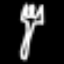
Label: fork